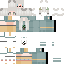
A male human skin with medium skin, wearing brown long hair dressed in a blue hoodie and brown pants, featuring a closed mouth.